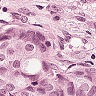
Metastatic tissue present: yes